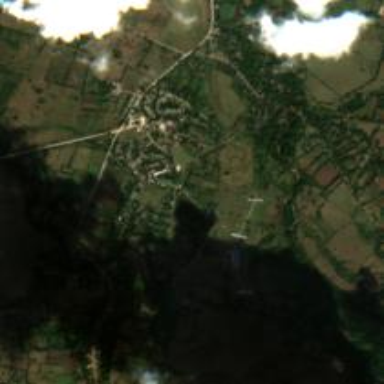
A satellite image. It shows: Village.